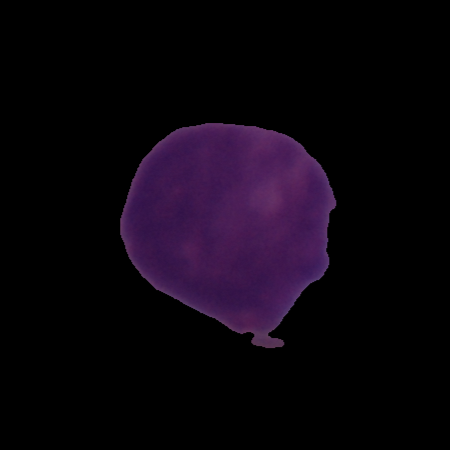
Label: cancer